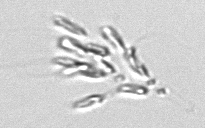
Label: Dinobryon